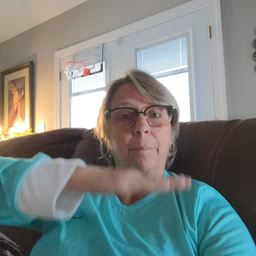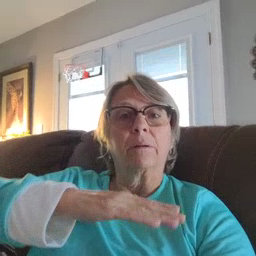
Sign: table